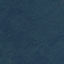
Label: Forest